Question: To make a simple list it uses too much code
3 'div' inside 'li' and 1 blank 'span'
'''
<li data-theme="a" class="ui-btn ui-btn-icon-right ui-li ui-btn-up-a">
<div class="ui-btn-inner ui-li">
<div class="ui-btn-text">
<a href="footer-persist-a.html" class="ui-link-inherit">Persistent footer nav bar</a>
</div>
<span class="ui-icon ui-icon-arrow-r"></span>
</div>
</li>
'''

<URL>
and it also uses these attributes
'''
<ul data-role="listview" data-inset="true" data-theme="c" data-dividertheme="b">
'''
Are these attributes of 'ul' W3C valid?
So if I use jQuery mobile in a project is it necessary to follow it's only HTML? or can I modify to better way if possible and still use jQuery mobile.
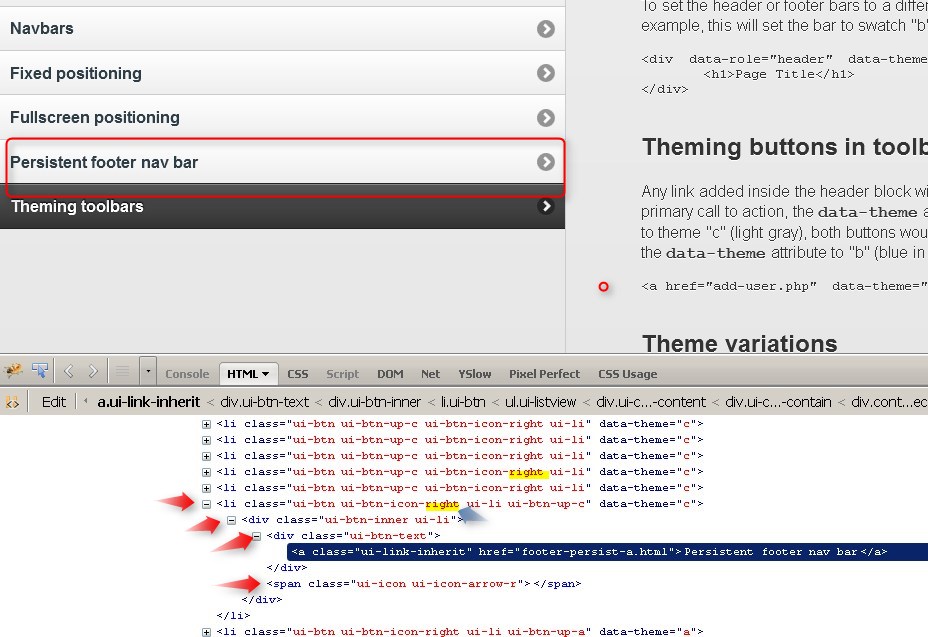
Answer: It perfectly valid html
I believe the extra elements are there to create good looking touch friendly controls and if you want to modify the source code, you'll have to change CSS and JavaScript, then test it on all devices jQuery mobile caters for (Apple/Android/Blackberry).
Do you have a problem with this sort of mark-up? Perhaps it may not be too SEO friendly and may not work in Internet Explorer prior to v9 but other than that it serves its purpose, doesn't it?